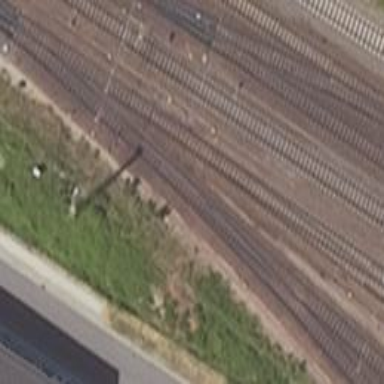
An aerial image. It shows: Railway track with contact line for electrification.